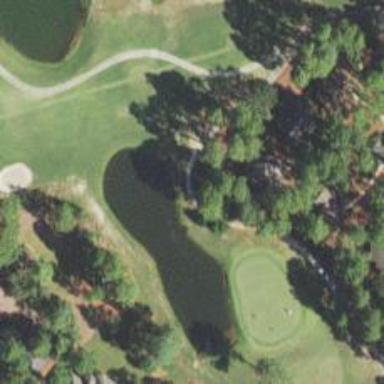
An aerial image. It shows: Path designated for golf carts.